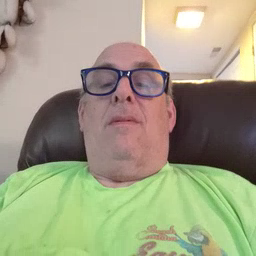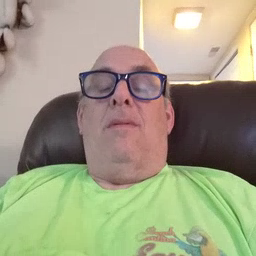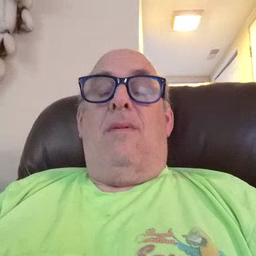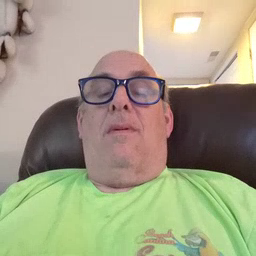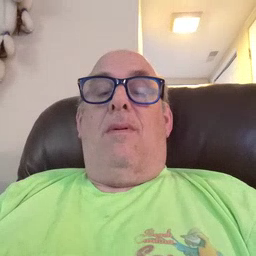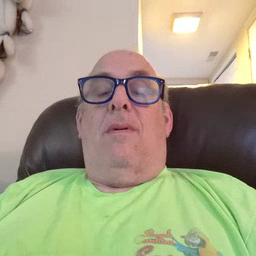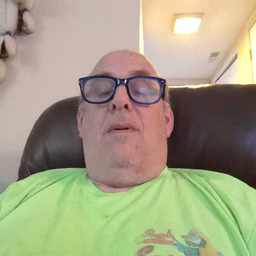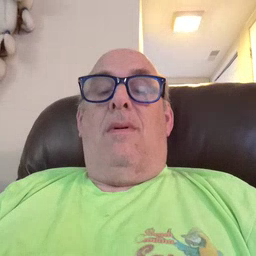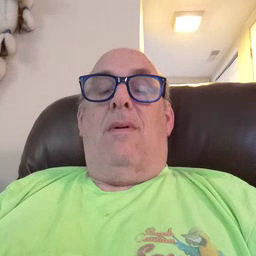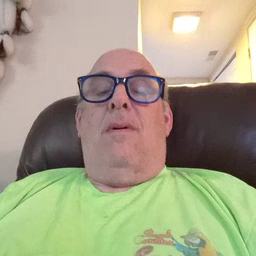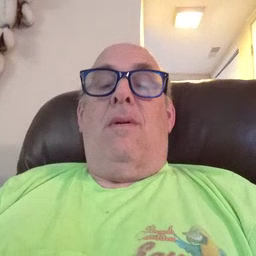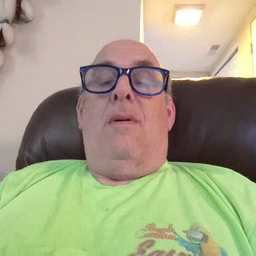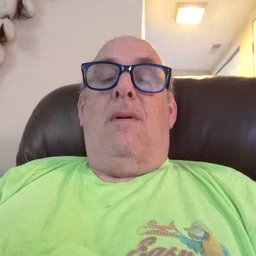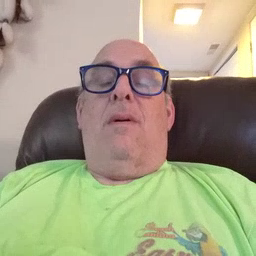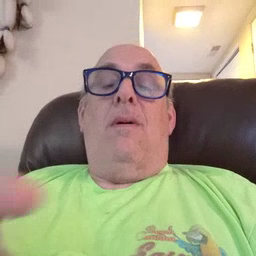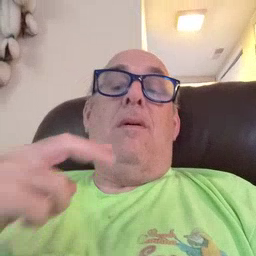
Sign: gum